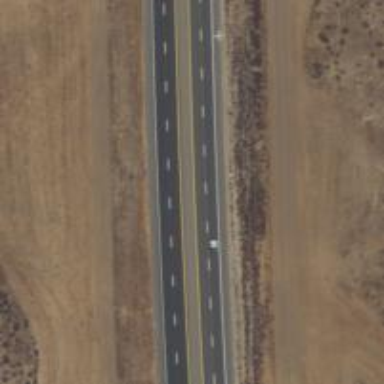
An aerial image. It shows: Primary highway.